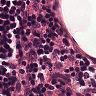
Metastatic tissue present: no